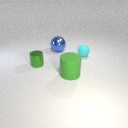
large blue metal sphere behind small cyan rubber sphere